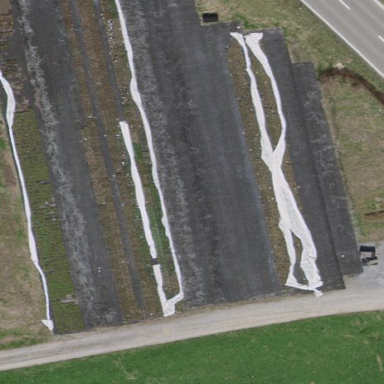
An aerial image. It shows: Plant nursery area.